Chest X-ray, AP view. Patient: 20 years old, sex F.
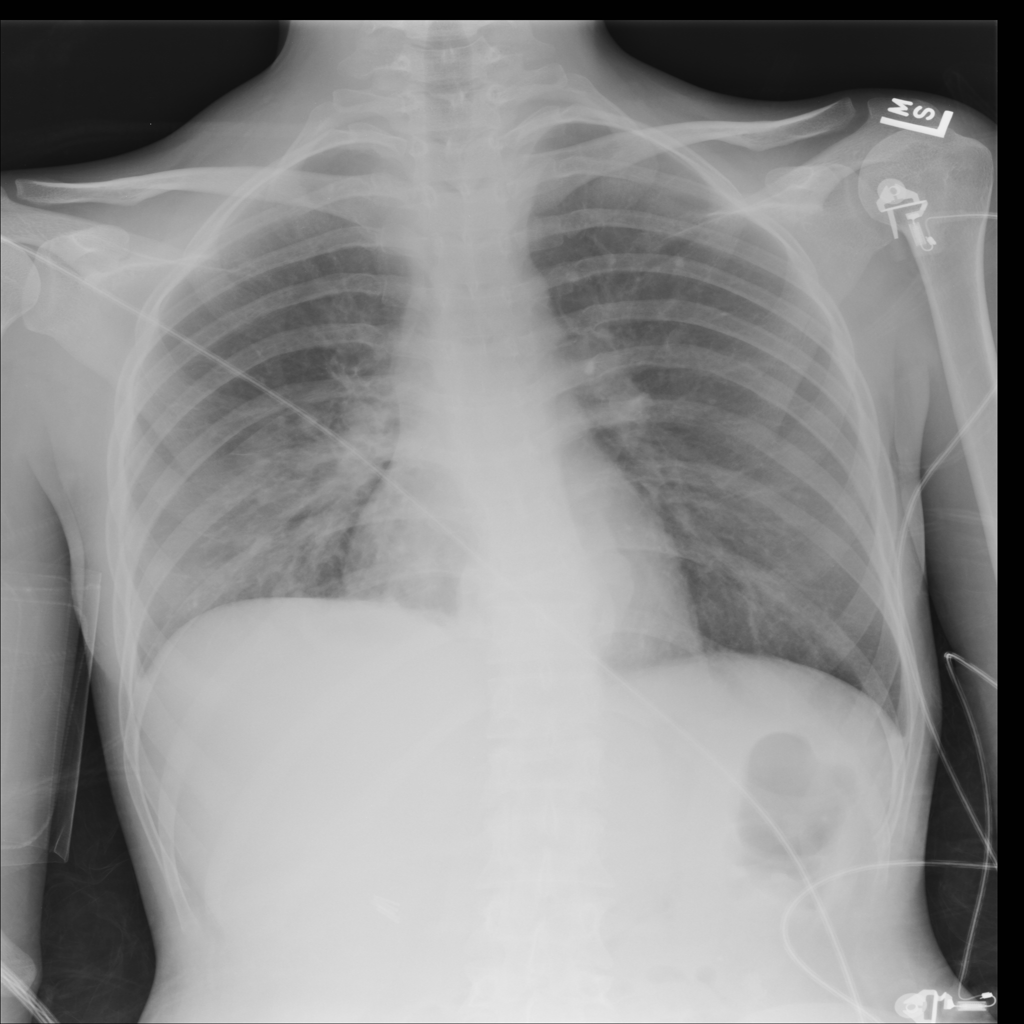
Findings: Mass